Interaction volume radius: 5 \u00c5
Interaction volume height: 10 \u00c5
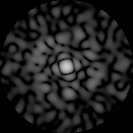
Disorder parameter: 0.8696